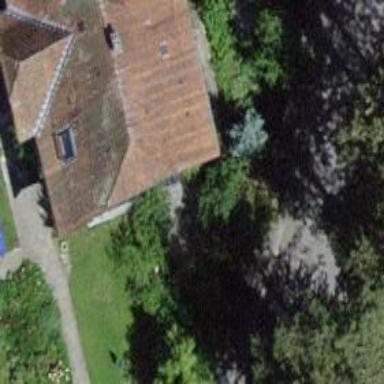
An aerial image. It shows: Building with hipped roof made of roof tiles.